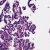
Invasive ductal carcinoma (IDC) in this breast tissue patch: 1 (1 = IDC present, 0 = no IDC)